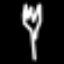
Label: fork